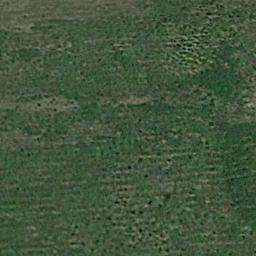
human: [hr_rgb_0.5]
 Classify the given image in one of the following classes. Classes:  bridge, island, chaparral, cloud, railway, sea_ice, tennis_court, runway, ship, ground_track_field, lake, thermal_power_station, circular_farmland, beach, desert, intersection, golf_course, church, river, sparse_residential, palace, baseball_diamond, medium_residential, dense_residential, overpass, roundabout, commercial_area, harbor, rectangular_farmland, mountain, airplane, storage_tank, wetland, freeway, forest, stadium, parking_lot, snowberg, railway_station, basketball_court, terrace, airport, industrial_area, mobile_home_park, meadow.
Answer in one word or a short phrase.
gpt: meadow